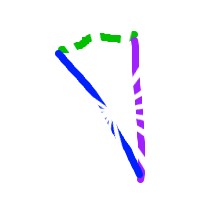
Shape: triangle